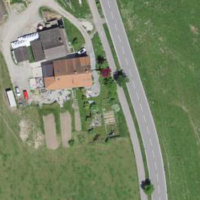
EUNIS habitat code: 24
Species observed at this site:
Aquilegia vulgaris
Helix pomatia